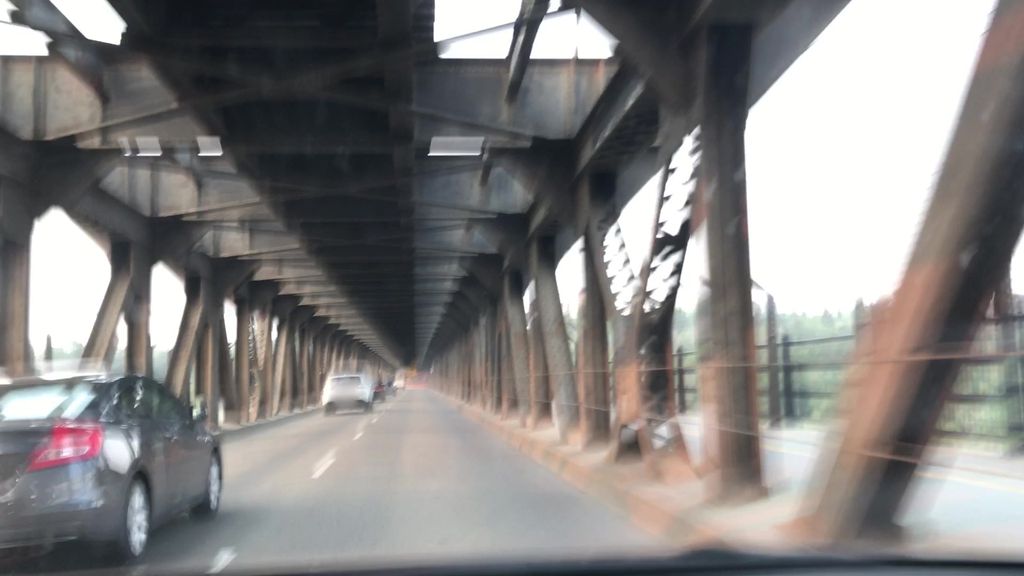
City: edmonton